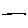
Label: line